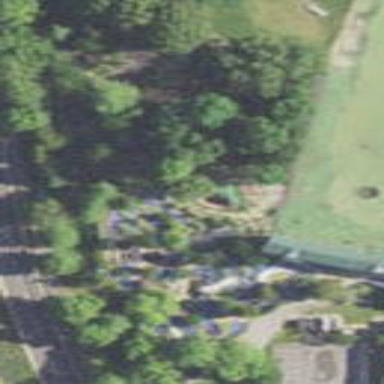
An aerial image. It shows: Miniature golf course.